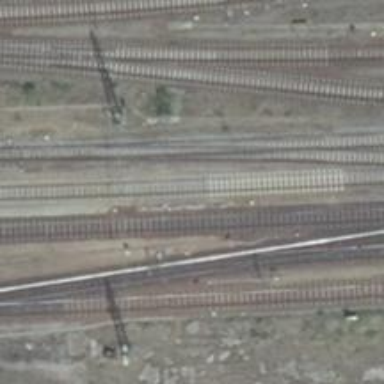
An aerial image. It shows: Railway signal.